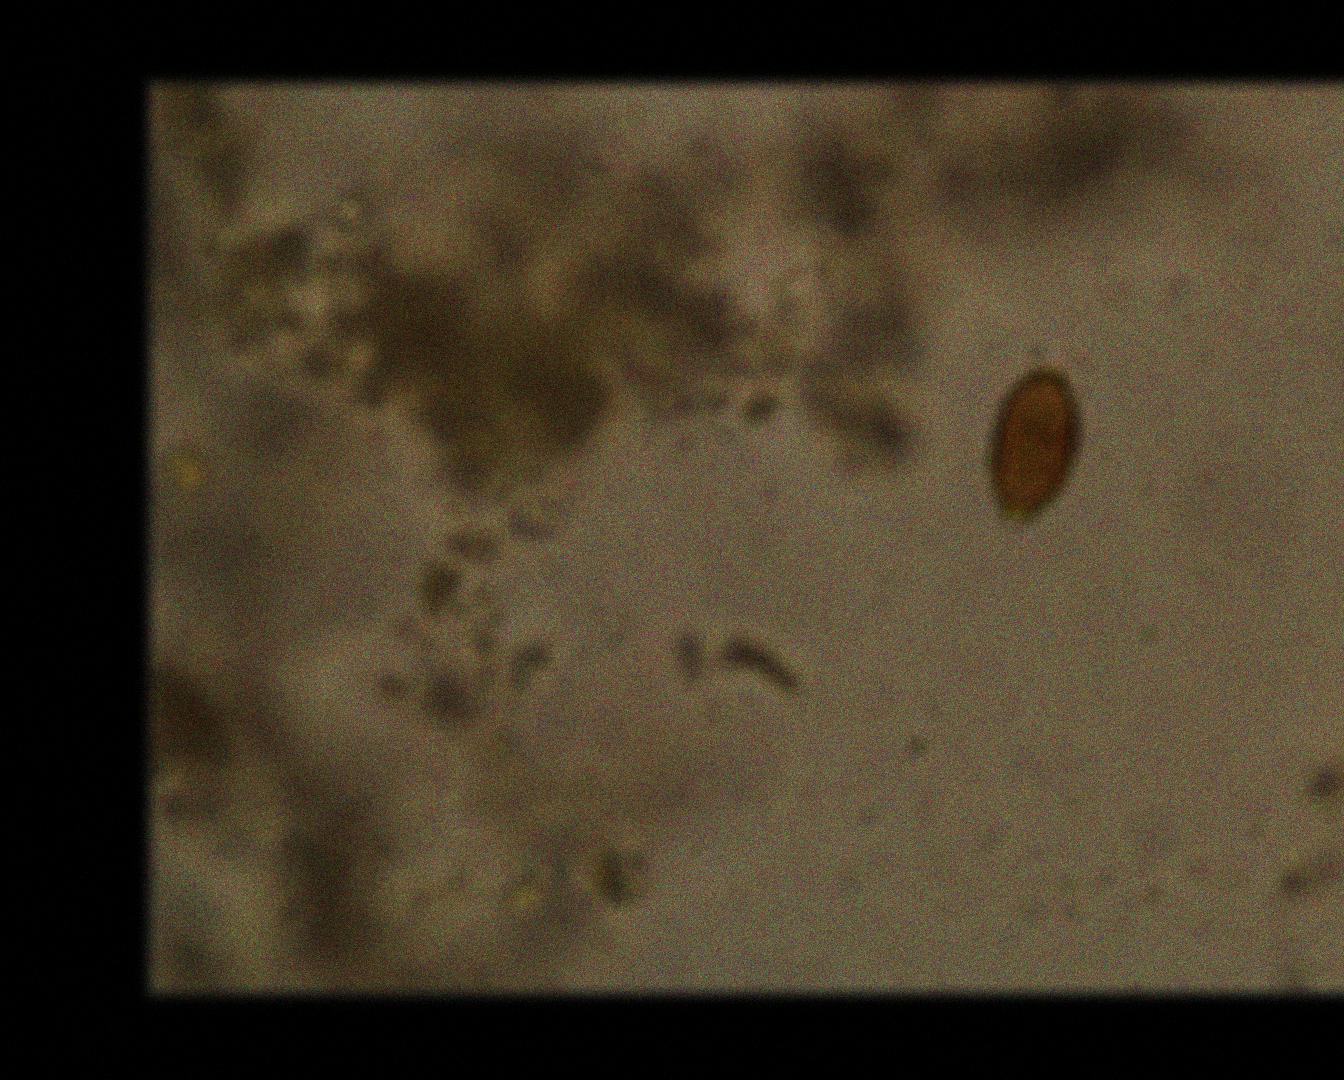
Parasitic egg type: Trichuris trichiura